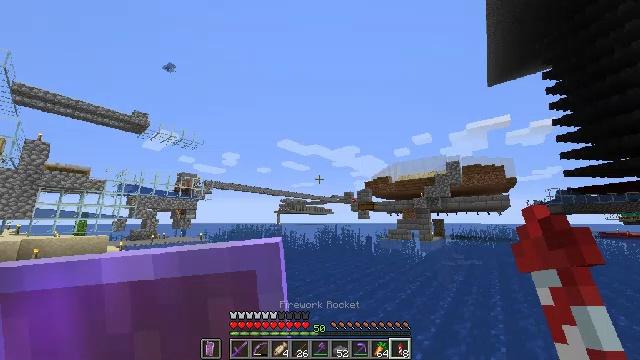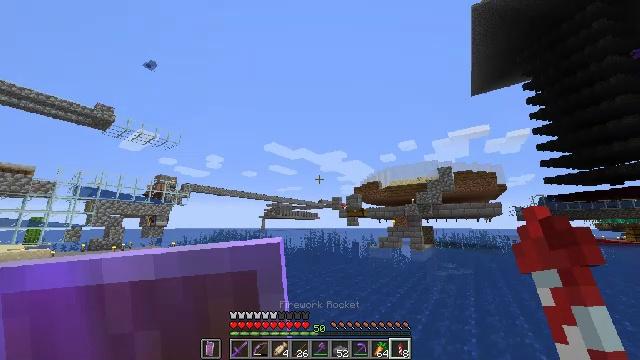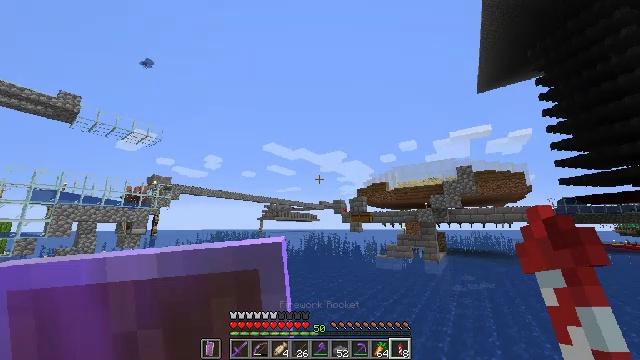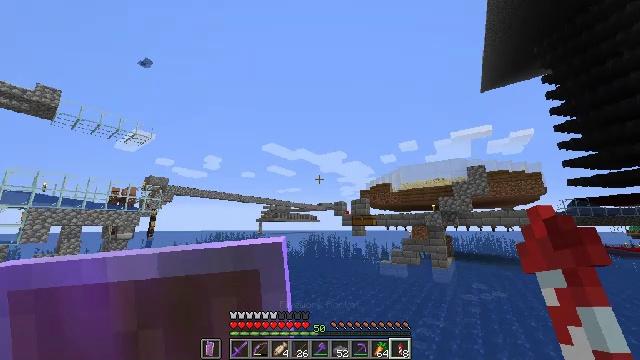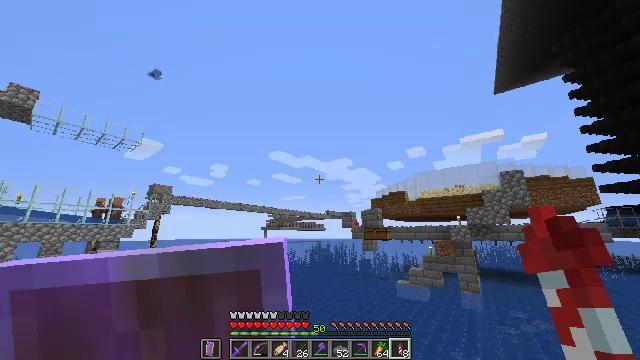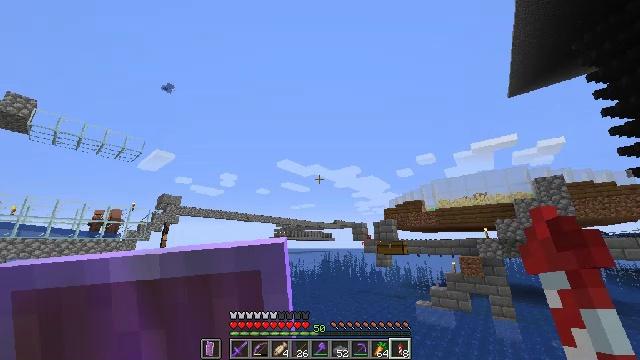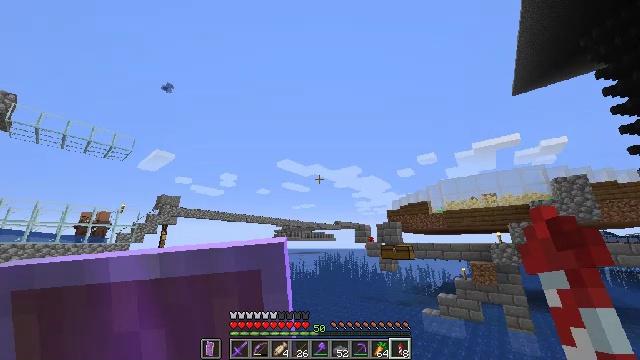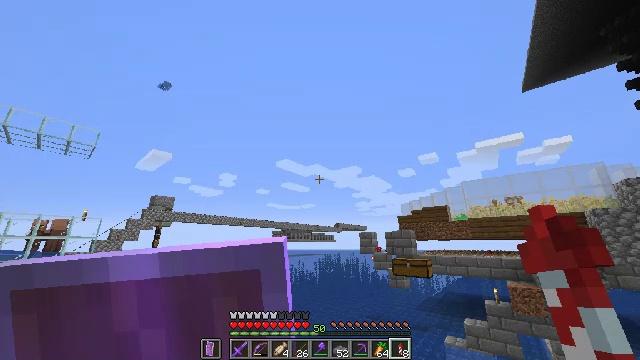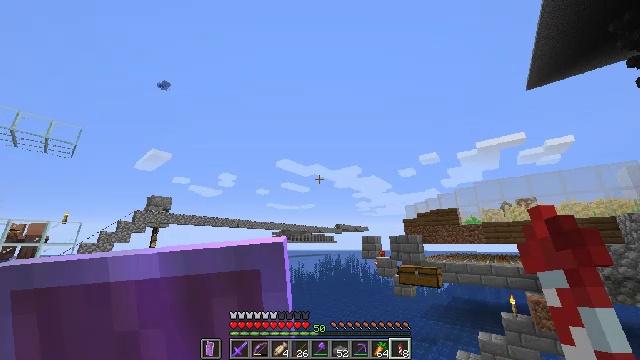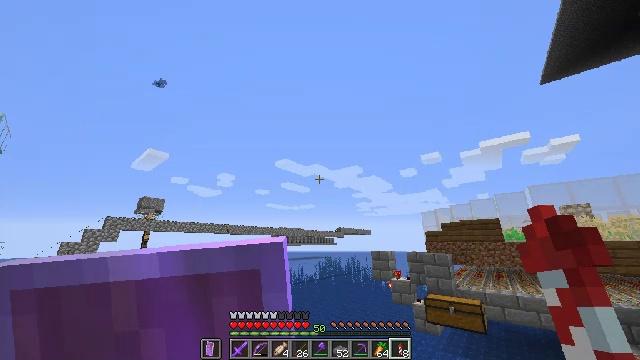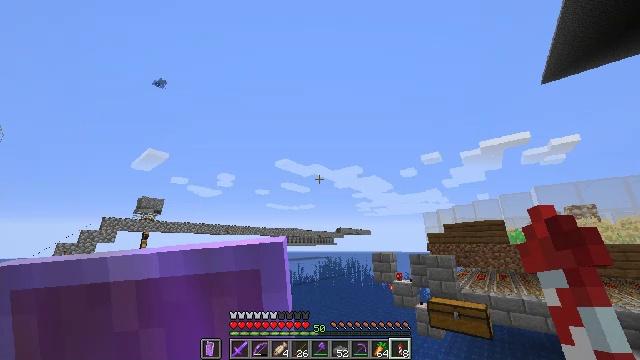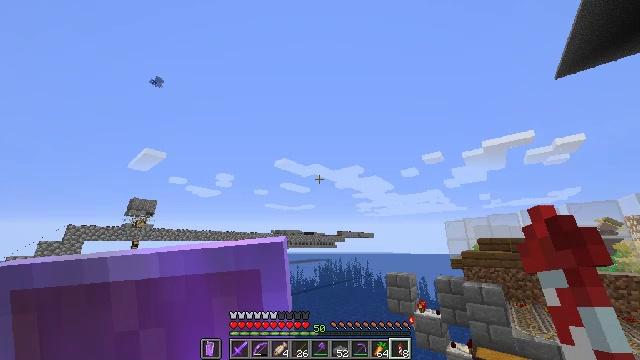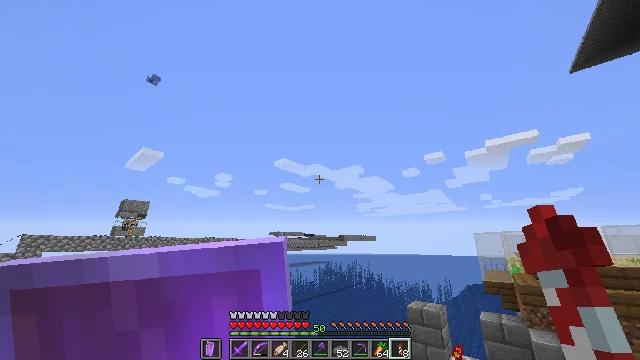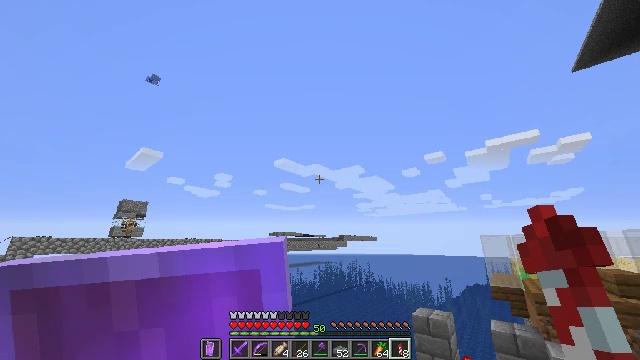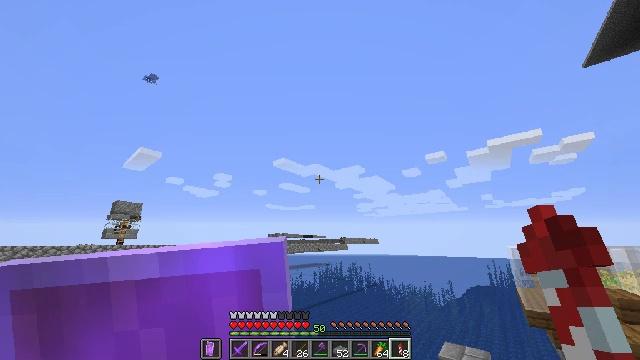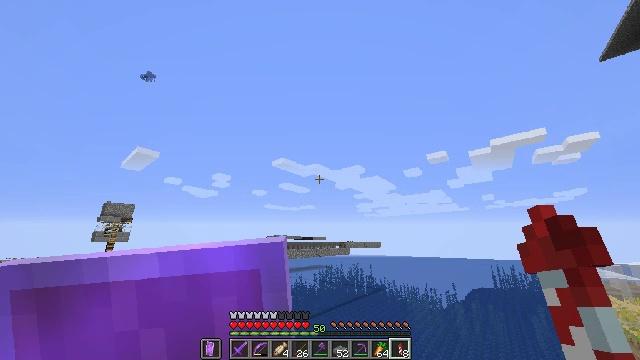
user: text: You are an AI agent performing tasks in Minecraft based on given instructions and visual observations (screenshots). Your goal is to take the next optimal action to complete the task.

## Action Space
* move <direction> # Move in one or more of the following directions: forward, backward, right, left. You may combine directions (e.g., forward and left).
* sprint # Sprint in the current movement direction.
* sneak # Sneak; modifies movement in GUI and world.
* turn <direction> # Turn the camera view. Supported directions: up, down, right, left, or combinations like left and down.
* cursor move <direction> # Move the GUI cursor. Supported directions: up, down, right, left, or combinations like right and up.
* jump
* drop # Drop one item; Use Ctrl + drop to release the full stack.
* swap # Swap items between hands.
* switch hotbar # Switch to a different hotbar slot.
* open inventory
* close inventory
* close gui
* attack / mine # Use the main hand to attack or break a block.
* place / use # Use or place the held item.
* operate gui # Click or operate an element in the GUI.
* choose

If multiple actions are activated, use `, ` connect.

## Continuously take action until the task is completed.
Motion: motion action
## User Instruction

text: Attack the composter to add it to your inventory.
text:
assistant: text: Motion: move forward, sprint, turn right and up
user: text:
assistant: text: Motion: move forward, sprint
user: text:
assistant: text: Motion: move forward, sprint
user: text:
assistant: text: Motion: move forward, sprint, turn left and up
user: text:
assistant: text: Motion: move forward, sprint, turn left and up
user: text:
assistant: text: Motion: move forward, sprint
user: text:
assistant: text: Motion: move forward, sprint
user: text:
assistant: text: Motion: move forward, sprint
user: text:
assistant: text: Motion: move forward, sprint
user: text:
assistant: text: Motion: move forward, sprint
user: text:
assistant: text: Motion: move forward, sprint
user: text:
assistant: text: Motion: move forward, sprint
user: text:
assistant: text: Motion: move forward, sprint
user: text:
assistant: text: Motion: move forward, sprint
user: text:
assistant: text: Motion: move forward, sprint
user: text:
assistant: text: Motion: move forward, sprint
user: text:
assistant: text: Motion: move forward, sprint
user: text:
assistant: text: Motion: move forward, sprint
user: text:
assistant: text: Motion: move forward, sprint
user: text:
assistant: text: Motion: move forward, sprint
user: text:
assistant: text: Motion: move forward, sprint
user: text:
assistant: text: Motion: move forward, sprint, turn right and down
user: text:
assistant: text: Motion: move forward, sprint, turn down
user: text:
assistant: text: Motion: sprint
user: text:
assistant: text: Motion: turn down
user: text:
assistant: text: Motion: turn left and down
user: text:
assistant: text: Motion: no_op
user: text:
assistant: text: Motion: no_op
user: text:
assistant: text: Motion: turn left and down
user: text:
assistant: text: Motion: turn left and down